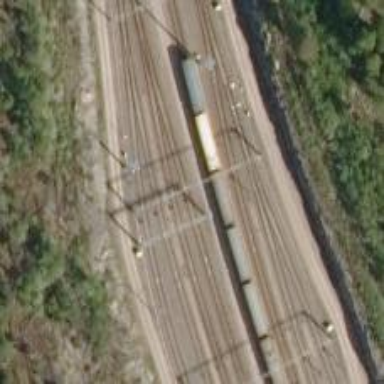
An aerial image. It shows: Railway signal.